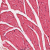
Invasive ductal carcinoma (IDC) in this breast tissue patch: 0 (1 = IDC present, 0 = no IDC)